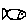
Label: fish